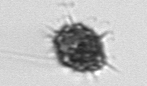
Label: Dictyocha